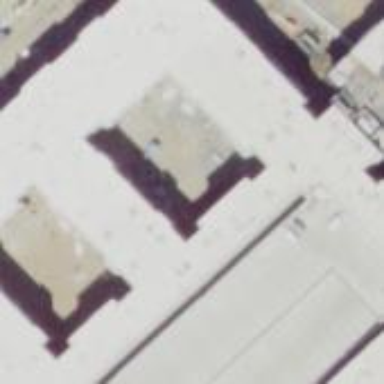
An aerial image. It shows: Courtyard that is man-made.